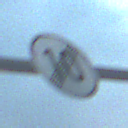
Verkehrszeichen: EndeGeschwindigkeit10
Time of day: SunriseSunset
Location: Outdoor (Beach)
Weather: PartlyCloudy
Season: NotSpecified
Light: Natural